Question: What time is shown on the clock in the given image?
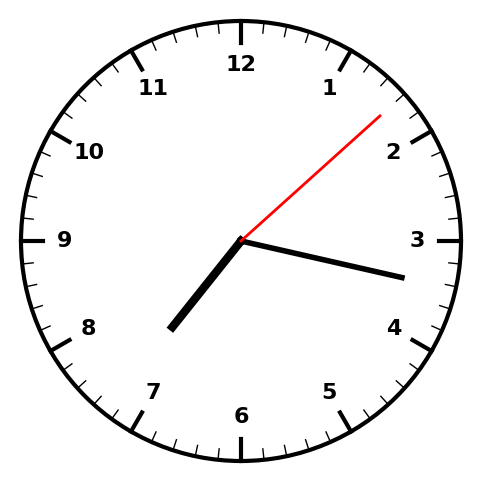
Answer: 07:17:08